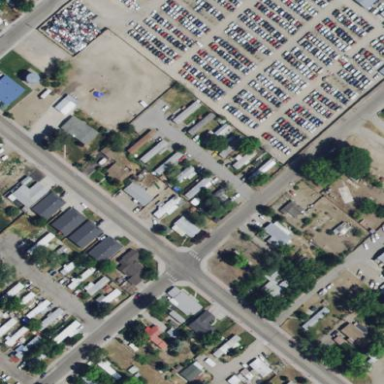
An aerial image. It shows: Residential area known as trailer park.